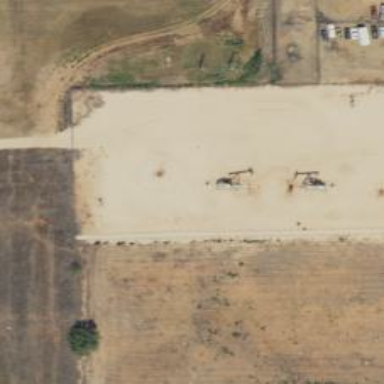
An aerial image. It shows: Petroleum well that is man-made.